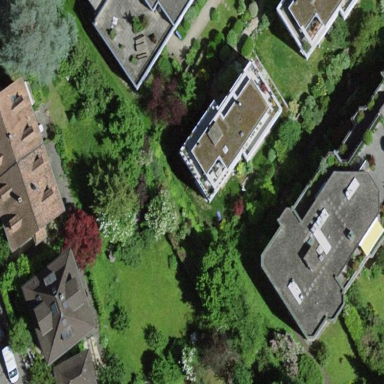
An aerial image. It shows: Garden that is leisure land.